Question: '''
//draw method
draw() {
//draw the ball
ctx.beginPath();
ctx.arc(this.xPos, this.yPos, this.radius, 0, 2 * Math.PI), false;
ctx.moveTo(this.xPos, this.yPos);
var i;
//use a for loop
for (i = 1; i < 8; i++) {
var x = this.radius * Math.cos(i * 2 / 7 * Math.PI) + this.xPos;
var y = this.radius * Math.sin(i * 2 / 7 * Math.PI) + this.yPos;
ctx.lineTo(x, y);
ctx.moveTo(this.xPos, this.yPos);
}
ctx.lineTo(this.xPos, this.yPos);
ctx.fillStyle = "rgba(125, 125, 125, 1)";
ctx.strokeStyle = "red";
ctx.fill();
ctx.stroke();
}
'''
I'm completely new to graphics programming, and I am wondering how I could use a rotate method to shift all the lines in the circle (created by the draw method) by a fixed amount of radians as it moves
here is an image of the output:

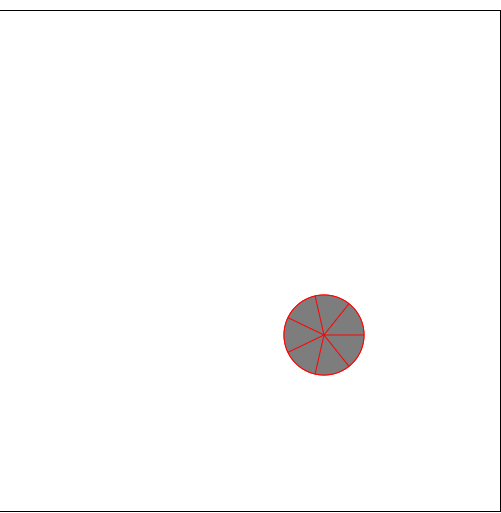
Answer: There are more efficient ways to go about this, but they would require things like webgl or webgpu so just to get what you want going:
This is the 2D rotation matrix:
<URL>
Add a 'theta' parameter to your draw method and outside of the draw parameter increment it by a small amount like 0.001 on each iteration of a loop (remember to clear your canvas before drawing).
Then inside of your method, calculate the center 'C' of your circle. The formula to rotate ANY shape round its centroid 'C''is:
'''
R(theta) * (S - C) + C
'''
Where S is the set of all points in your shape and R(theta) is the rotation matrix evaluated at theta.
In other words, for every pair of (x, y) coordinates in the cartwheel, you first subtract the center, then you multiply the resulting vector <x, y> by the rotation matrix FROM THE LEFT (R * V), the final vector <x', y'> represents the rotated shape.